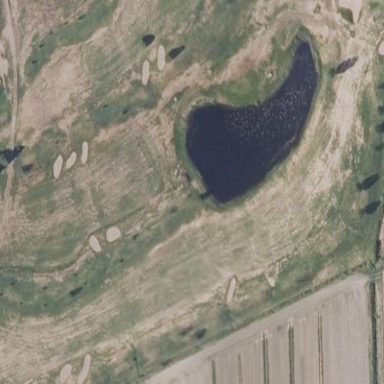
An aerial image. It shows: Golf fairway in the image.